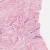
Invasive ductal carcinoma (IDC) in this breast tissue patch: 0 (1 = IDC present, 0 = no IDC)